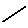
Label: line